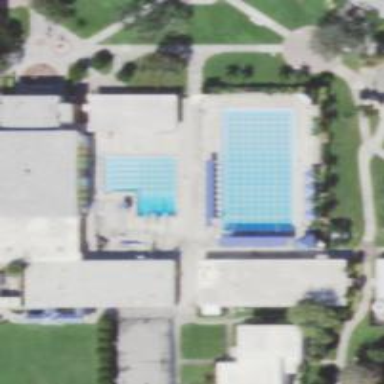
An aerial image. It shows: Sports centre specializing in swimming activities located in leisure land area.